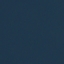
Label: SeaLake